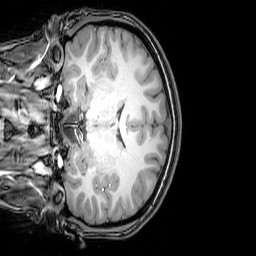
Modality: T1w
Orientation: coronal
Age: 20
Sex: female
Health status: healthy
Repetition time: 0.081 s
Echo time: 0.037 s